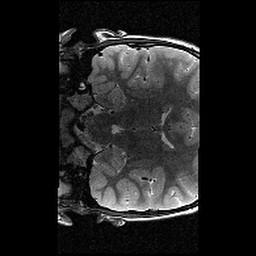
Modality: T2w
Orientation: coronal
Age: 11
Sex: male
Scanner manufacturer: siemens
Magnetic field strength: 3 T
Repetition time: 9.23 s
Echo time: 0.067 s